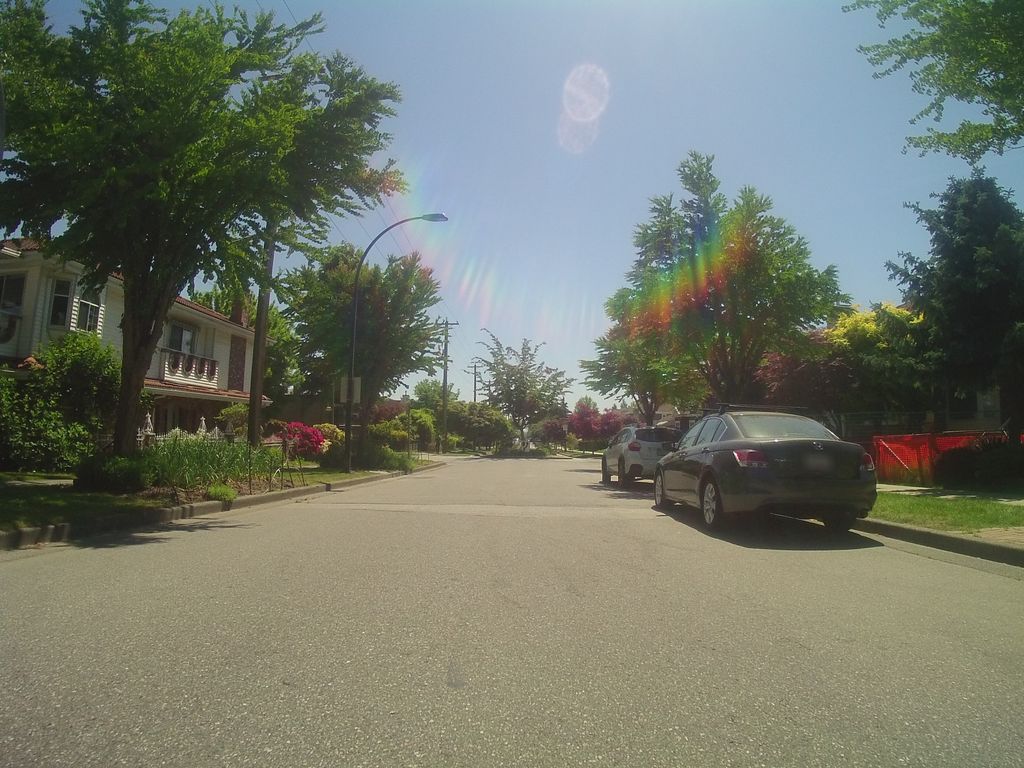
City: vancouver